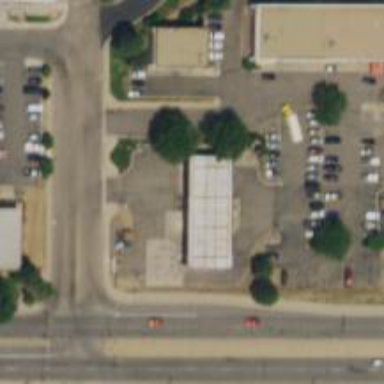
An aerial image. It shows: Convenience shop.